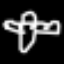
Label: airplane